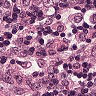
Metastatic tissue present: yes